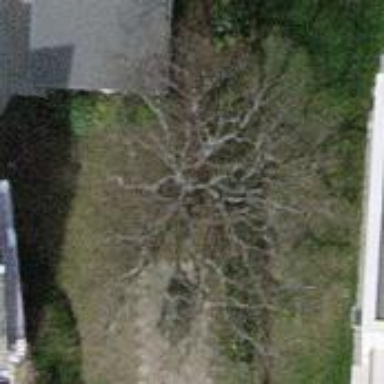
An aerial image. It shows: Evergreen tree with needle-leaved leaves.